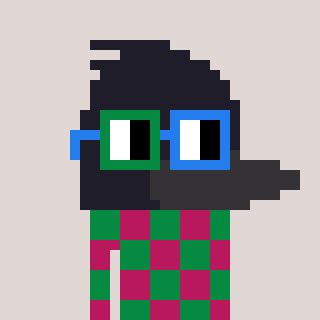
a pixel art character with square green and blue glasses, a raven-shaped head and a darkpink-colored body on a warm background